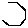
Label: hexagon